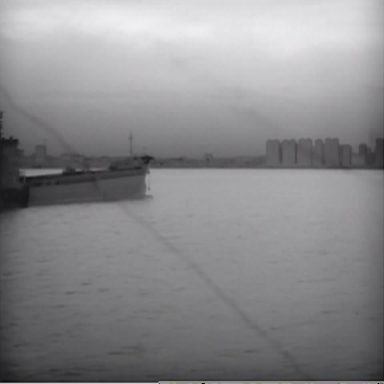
There is a liner in the infrared image.